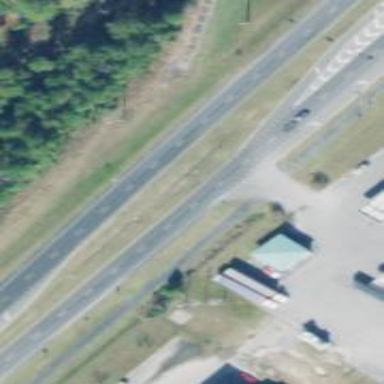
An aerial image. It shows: Dual carriageway trunk highway with asphalt surface. It is expressway.